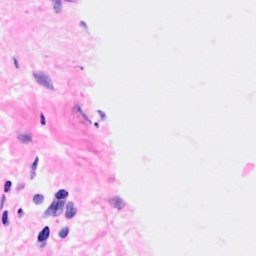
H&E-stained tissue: Breast